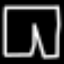
Label: pants